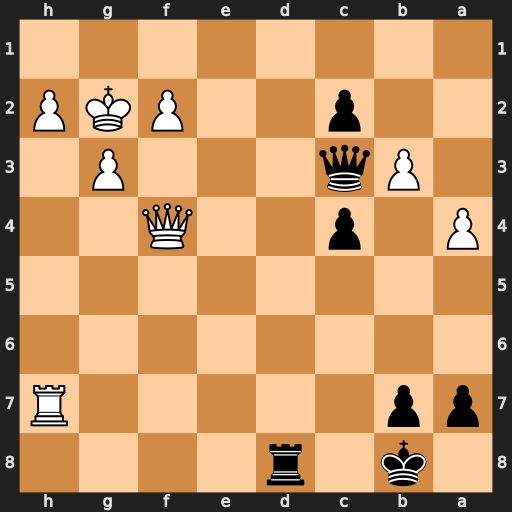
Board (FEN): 1k1r4/pp5R/8/8/P1p2Q2/1Pq3P1/2p2PKP/8
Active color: b
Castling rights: -
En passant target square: -
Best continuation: Ka8 Qc7 Rb8 Rh4 c1=Q Rxc4 Qxc4